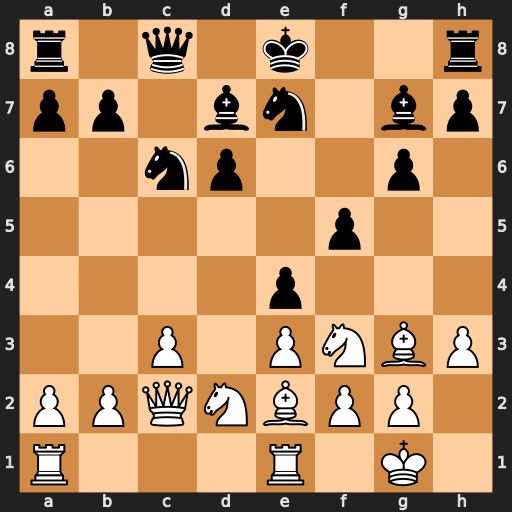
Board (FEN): r1q1k2r/pp1bn1bp/2np2p1/5p2/4p3/2P1PNBP/PPQNBPP1/R3R1K1
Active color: w
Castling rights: kq
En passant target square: -
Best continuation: Nc4 O-O Nxd6